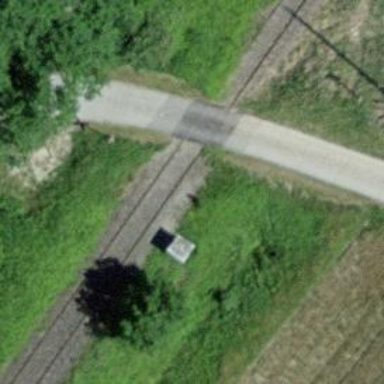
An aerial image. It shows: Railway level crossing.